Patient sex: F
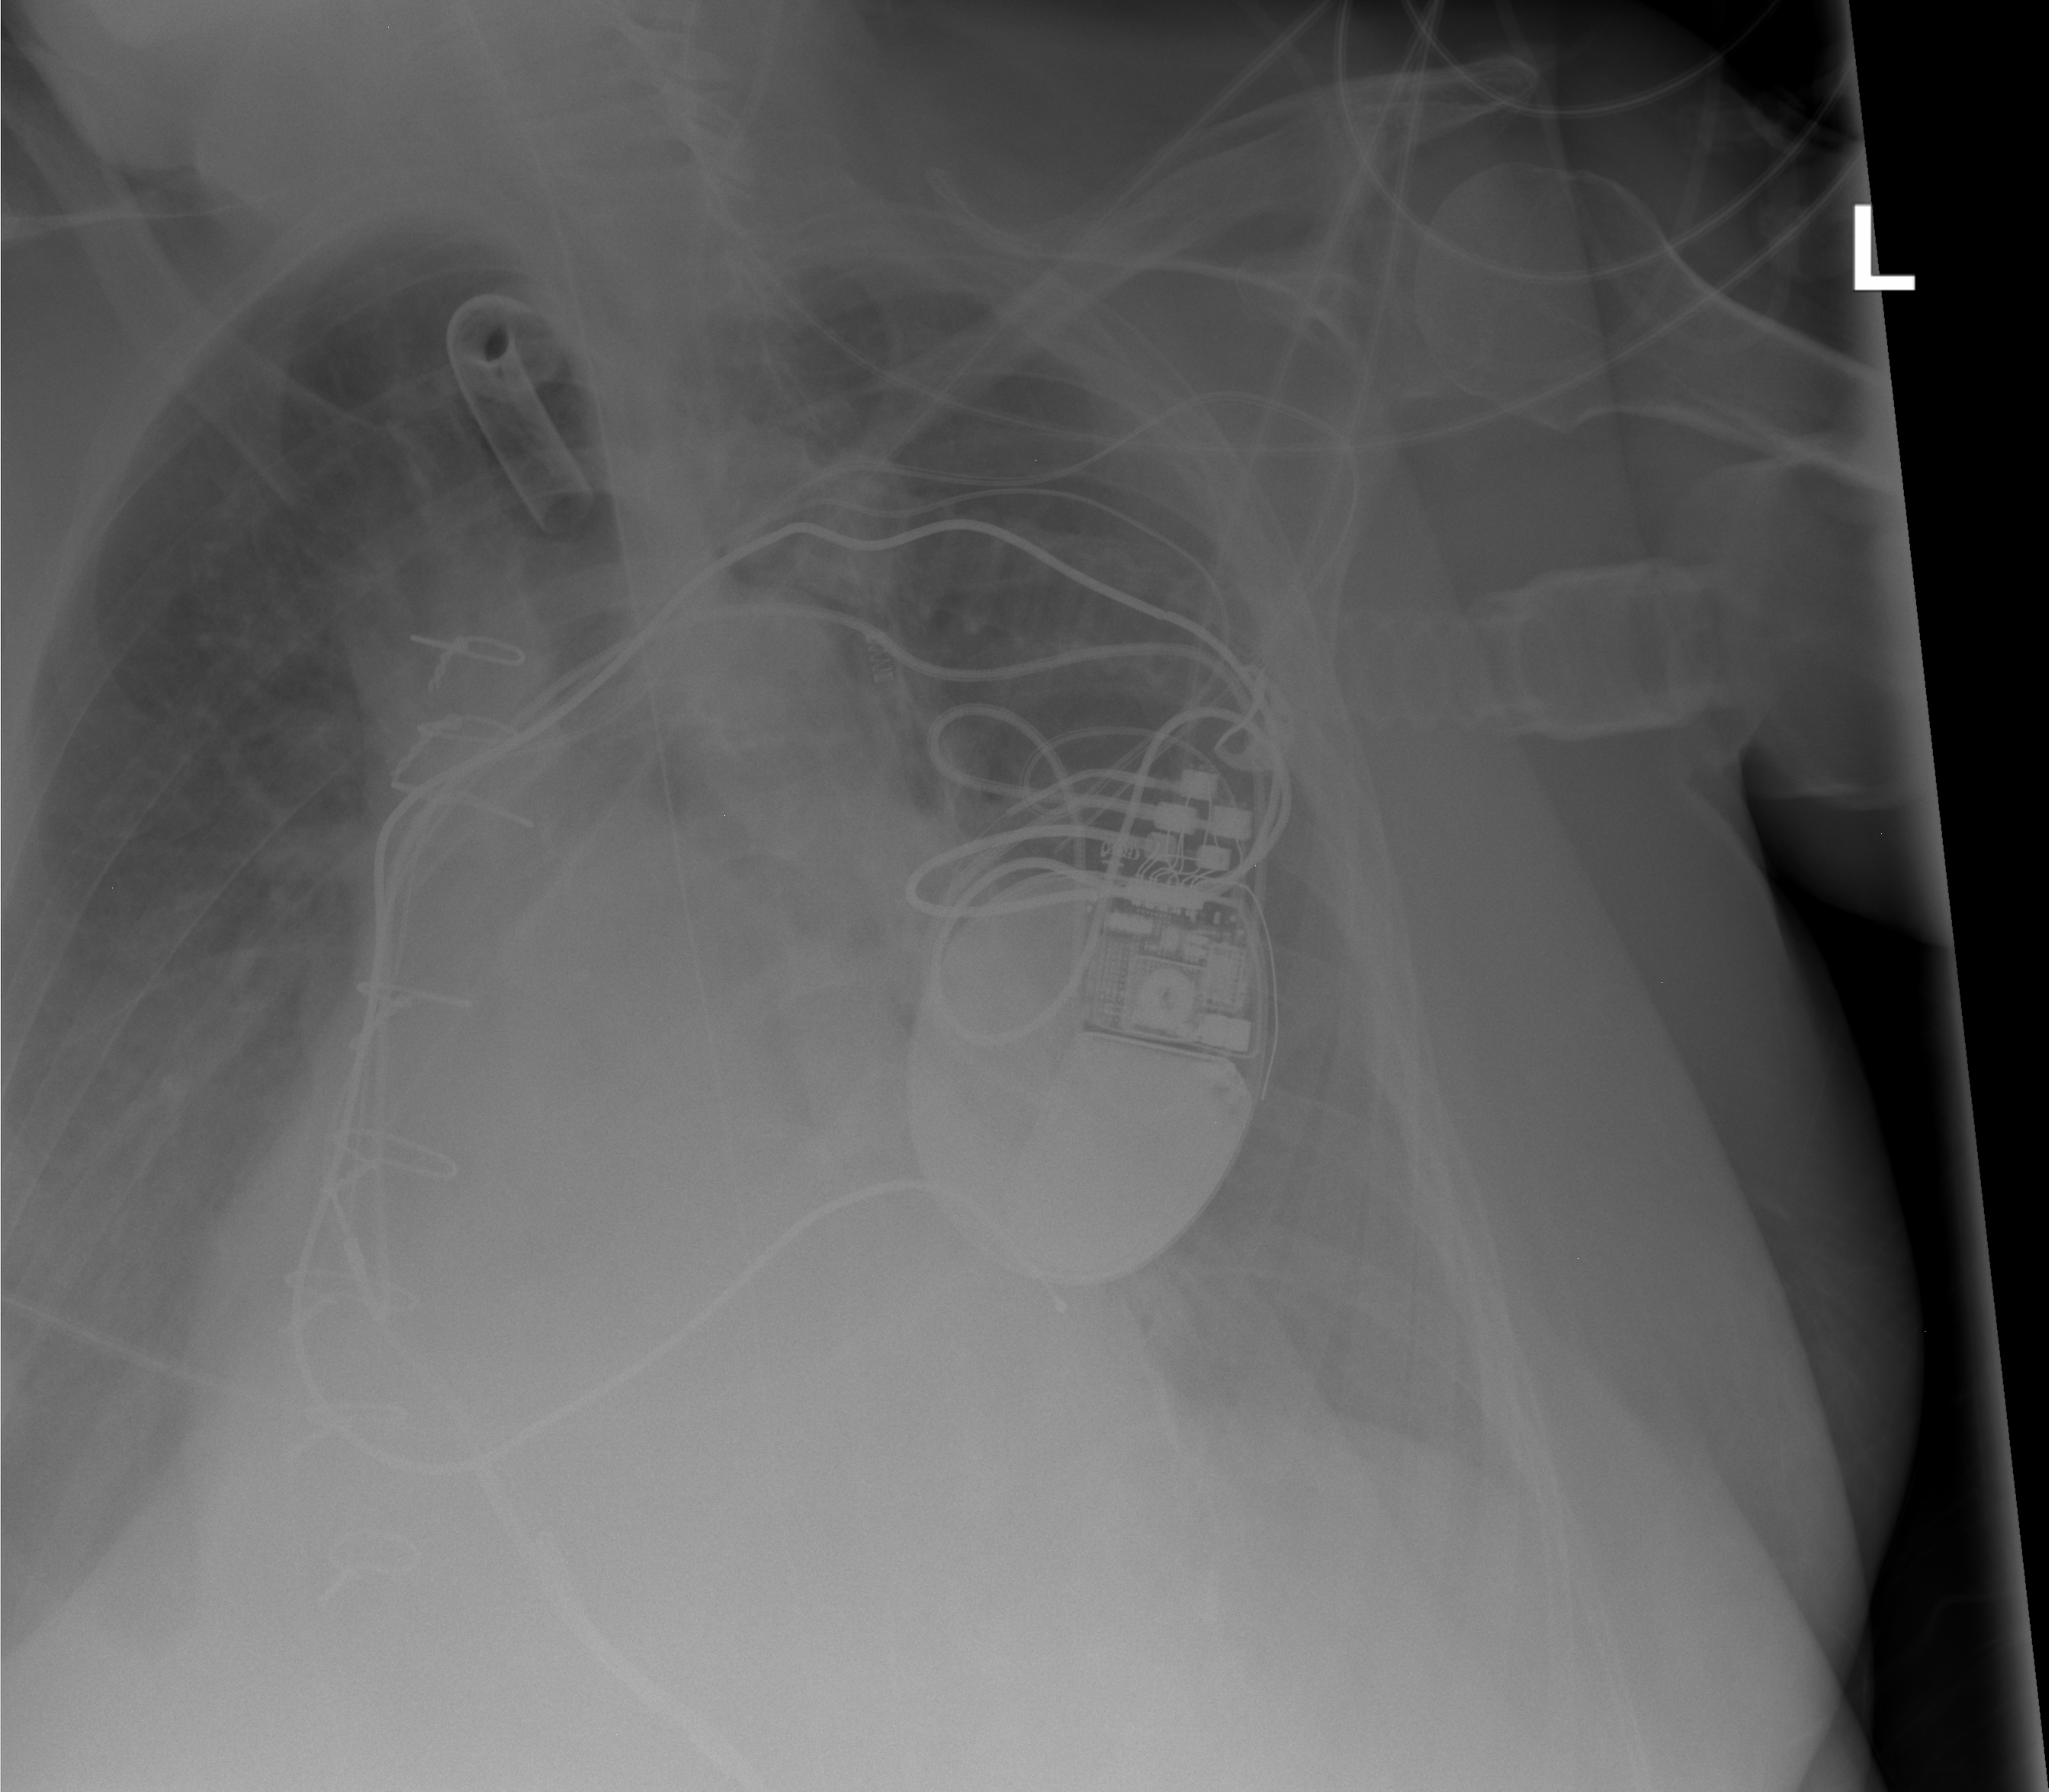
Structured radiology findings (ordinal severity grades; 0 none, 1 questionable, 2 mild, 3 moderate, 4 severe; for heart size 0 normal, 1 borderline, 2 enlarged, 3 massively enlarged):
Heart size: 2
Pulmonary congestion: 2
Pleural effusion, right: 0
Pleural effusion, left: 1
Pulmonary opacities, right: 0
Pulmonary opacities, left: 0
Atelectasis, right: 0
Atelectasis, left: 0